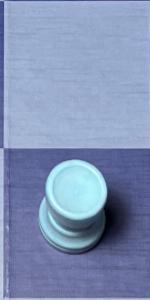
Label: Rook_White